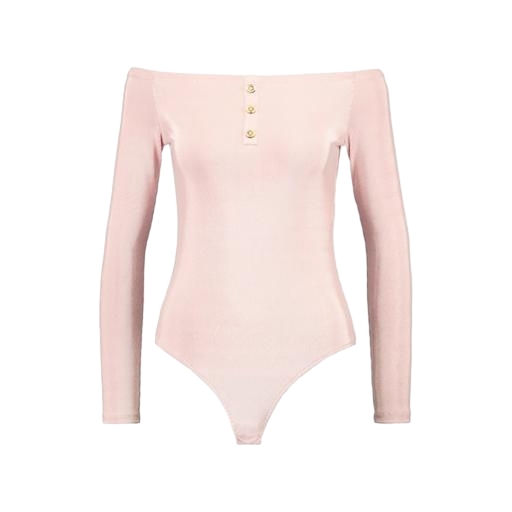
pink bardot top, pink long sleeve crop top, front long sleeve bardot, white background